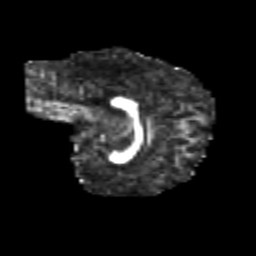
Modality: FA
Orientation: sagittal
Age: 6
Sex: female
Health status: healthy